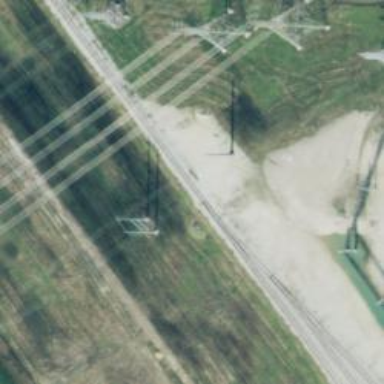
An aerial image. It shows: Power tower.